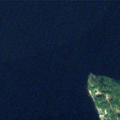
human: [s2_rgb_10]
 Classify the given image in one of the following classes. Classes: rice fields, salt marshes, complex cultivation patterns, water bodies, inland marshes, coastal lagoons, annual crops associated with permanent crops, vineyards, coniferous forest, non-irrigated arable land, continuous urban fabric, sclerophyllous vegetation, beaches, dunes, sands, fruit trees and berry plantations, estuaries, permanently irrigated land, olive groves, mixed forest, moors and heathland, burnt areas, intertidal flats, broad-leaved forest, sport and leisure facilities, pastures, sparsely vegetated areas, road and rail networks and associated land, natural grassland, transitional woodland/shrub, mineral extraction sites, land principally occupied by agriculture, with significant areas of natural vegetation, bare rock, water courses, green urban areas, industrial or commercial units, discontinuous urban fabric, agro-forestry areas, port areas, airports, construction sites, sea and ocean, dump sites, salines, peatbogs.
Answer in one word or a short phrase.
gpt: coniferous forest, transitional woodland/shrub, water bodies